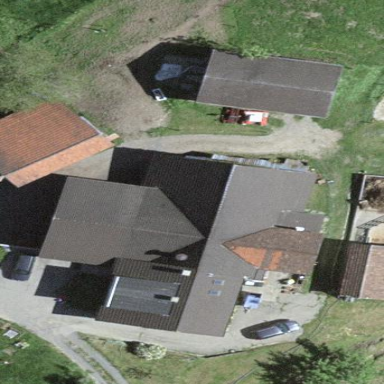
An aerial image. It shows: Farm with farmyard.